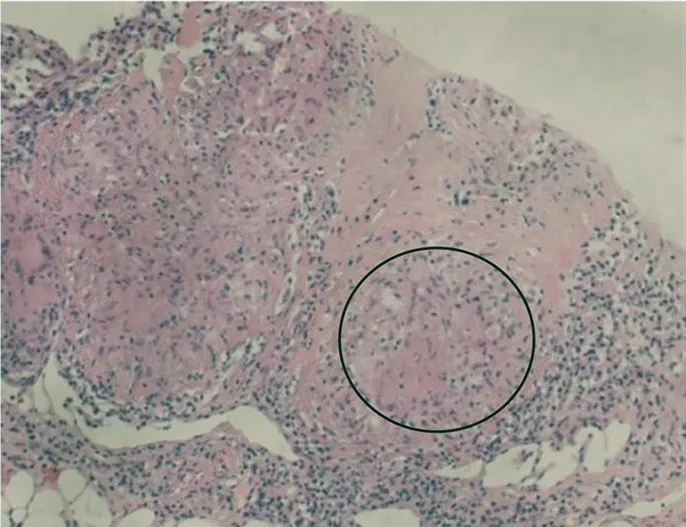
Biopsy of the left supraclavicular lymph node showing non-caseating granulomas (circle).
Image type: pathology (h&e)